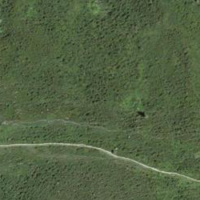
EUNIS habitat code: 26
Species observed at this site:
Kalmia procumbens